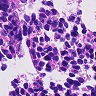
Metastatic tissue present: no